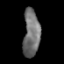
Tissue: prostate
Cell type: T cells
Senescence score: 0.2705
Nuclear area (px): 768
Mean DAPI intensity: 111.878